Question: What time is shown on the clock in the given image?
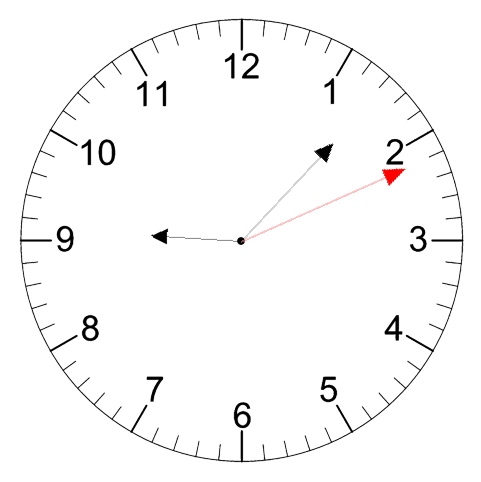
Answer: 09:07:11